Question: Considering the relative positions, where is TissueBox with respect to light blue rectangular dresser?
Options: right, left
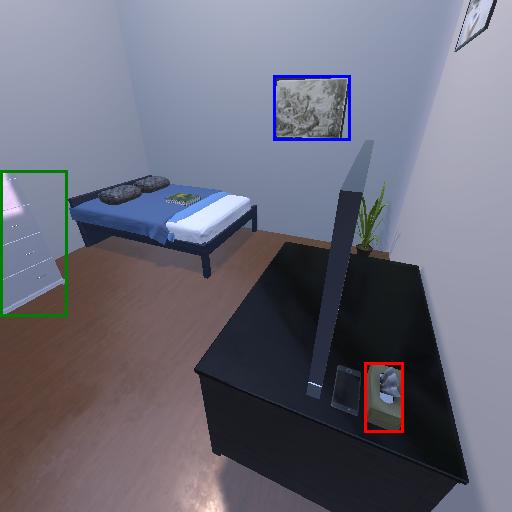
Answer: right